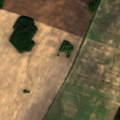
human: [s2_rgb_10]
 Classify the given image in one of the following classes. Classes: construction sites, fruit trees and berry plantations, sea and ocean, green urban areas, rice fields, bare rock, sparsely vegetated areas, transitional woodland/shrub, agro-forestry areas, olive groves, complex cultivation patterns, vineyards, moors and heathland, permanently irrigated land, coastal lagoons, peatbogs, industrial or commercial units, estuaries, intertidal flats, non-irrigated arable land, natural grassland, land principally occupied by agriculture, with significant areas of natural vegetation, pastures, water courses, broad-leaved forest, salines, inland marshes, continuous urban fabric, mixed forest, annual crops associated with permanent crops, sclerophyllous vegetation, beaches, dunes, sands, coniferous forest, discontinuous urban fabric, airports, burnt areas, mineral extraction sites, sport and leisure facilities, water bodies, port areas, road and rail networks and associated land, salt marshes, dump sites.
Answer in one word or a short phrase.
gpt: non-irrigated arable land, land principally occupied by agriculture, with significant areas of natural vegetation, broad-leaved forest